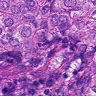
Metastatic tissue present: yes